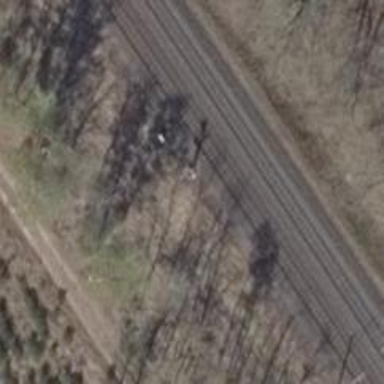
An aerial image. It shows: Railway signal.